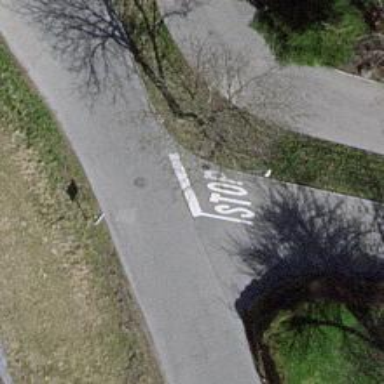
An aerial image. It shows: Stop road.